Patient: sex F, age 62
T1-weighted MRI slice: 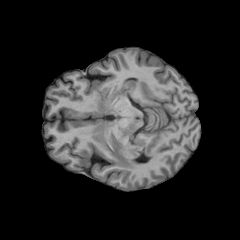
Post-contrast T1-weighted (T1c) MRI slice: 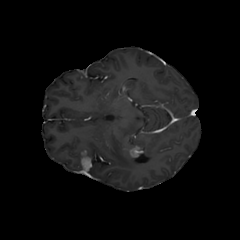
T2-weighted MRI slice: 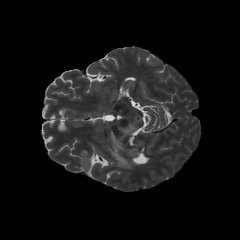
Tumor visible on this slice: yes
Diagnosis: Glioblastoma, IDH-wildtype
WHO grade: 4